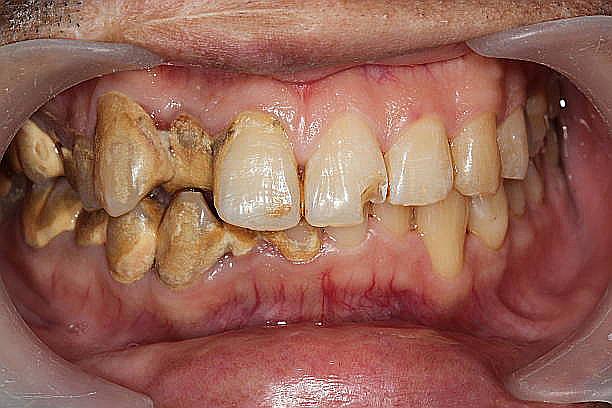
Condition: Gingivitis